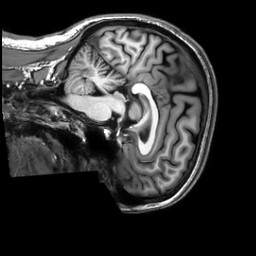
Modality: T1w
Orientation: sagittal
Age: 30
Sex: female
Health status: healthy
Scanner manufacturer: philips
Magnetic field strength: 3 T
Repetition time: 0.009 s
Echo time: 0.003996 s